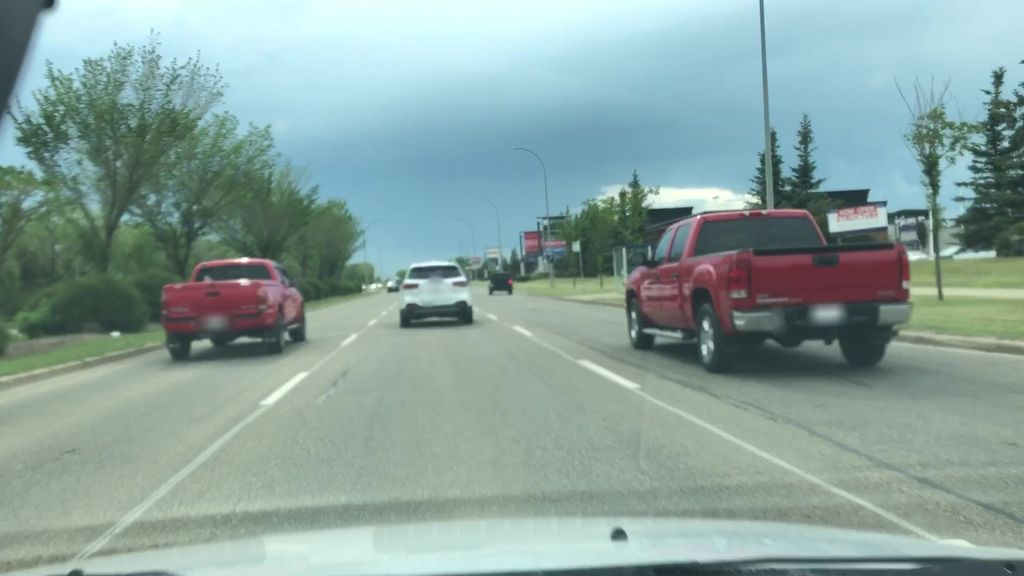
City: edmonton